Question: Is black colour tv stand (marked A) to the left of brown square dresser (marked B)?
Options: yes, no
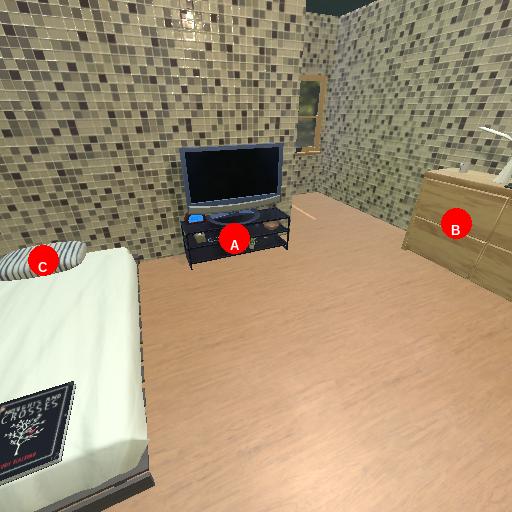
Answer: yes